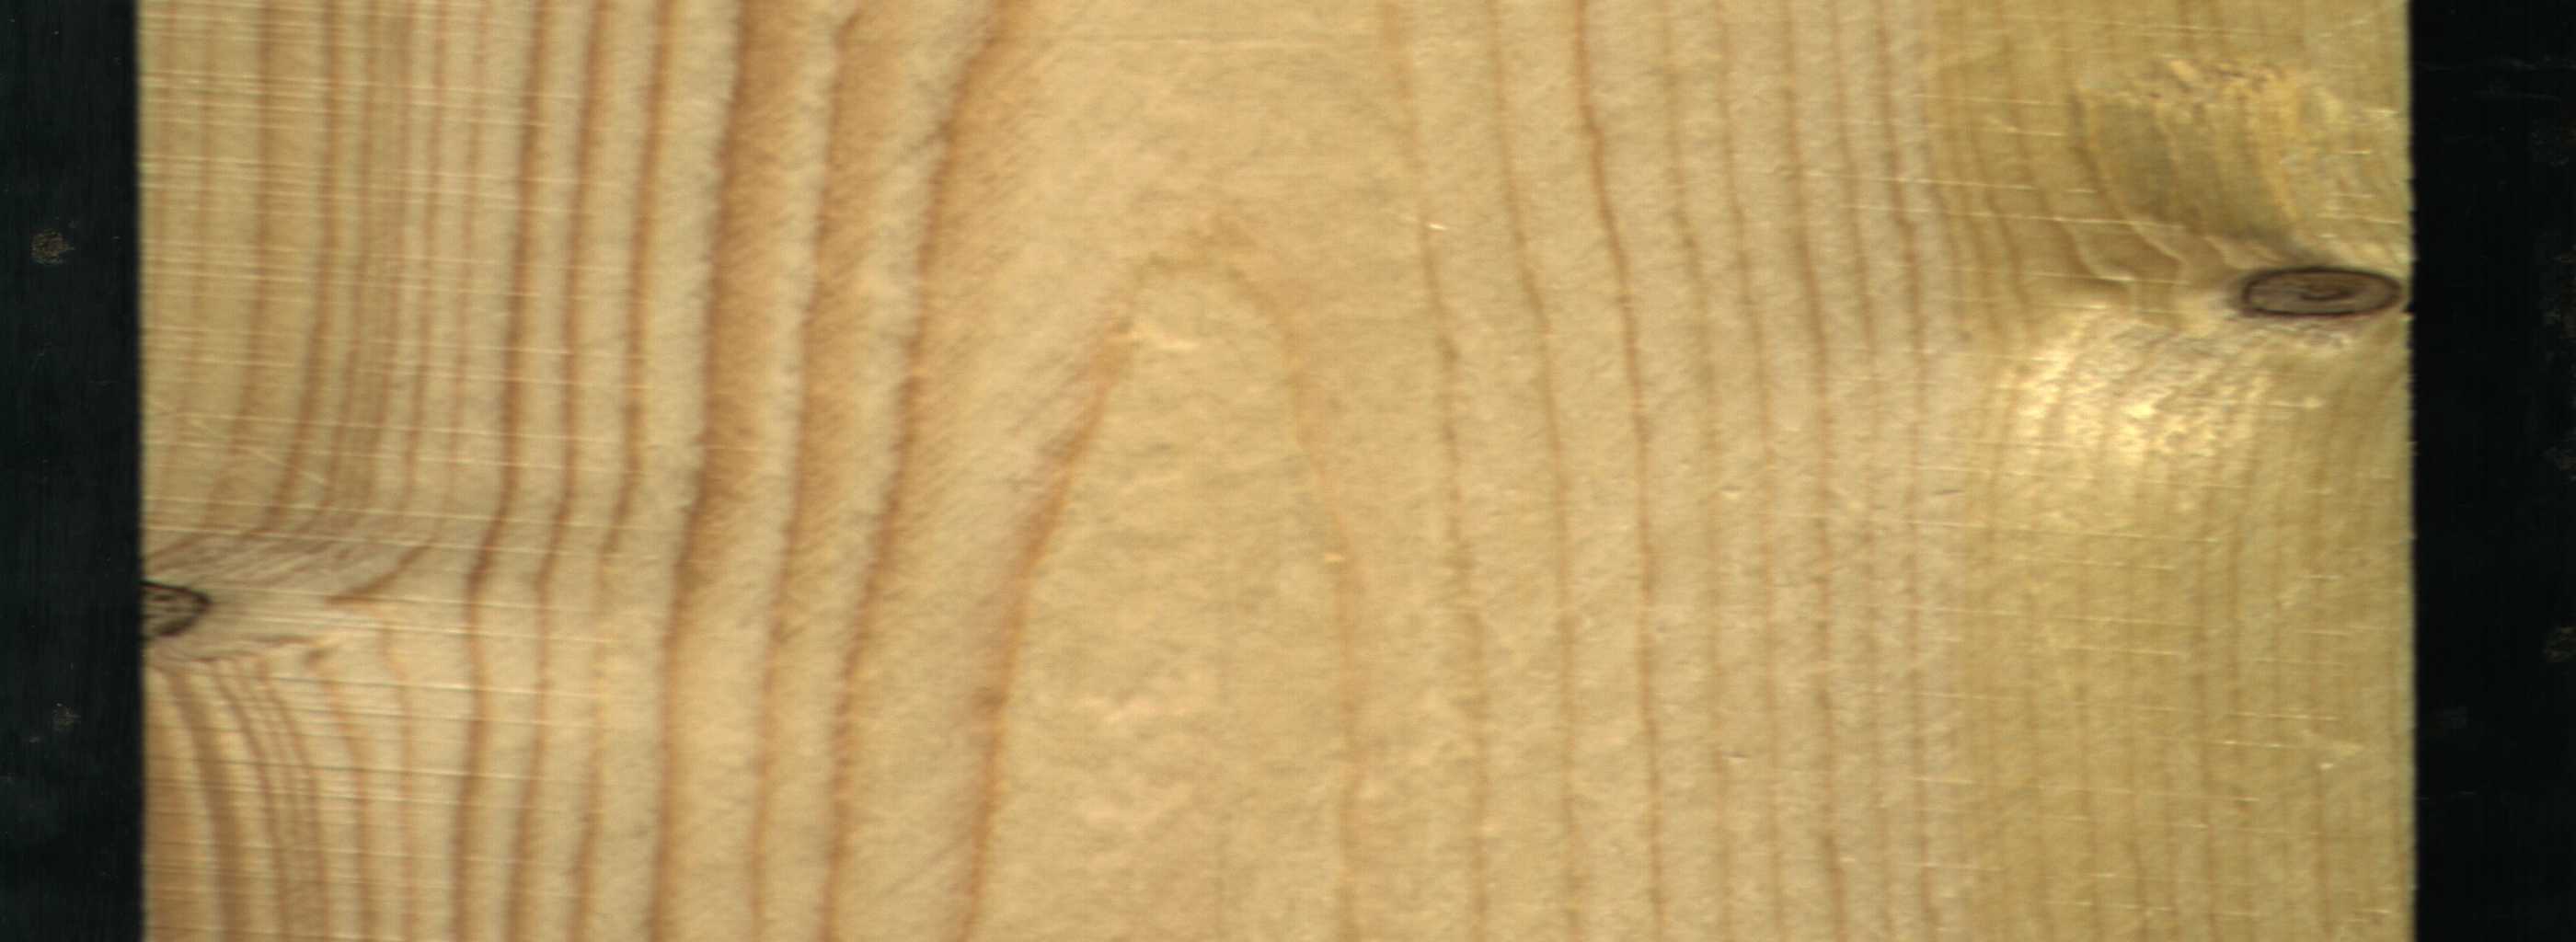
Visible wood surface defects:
Dead_Knot
Dead_Knot